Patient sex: F
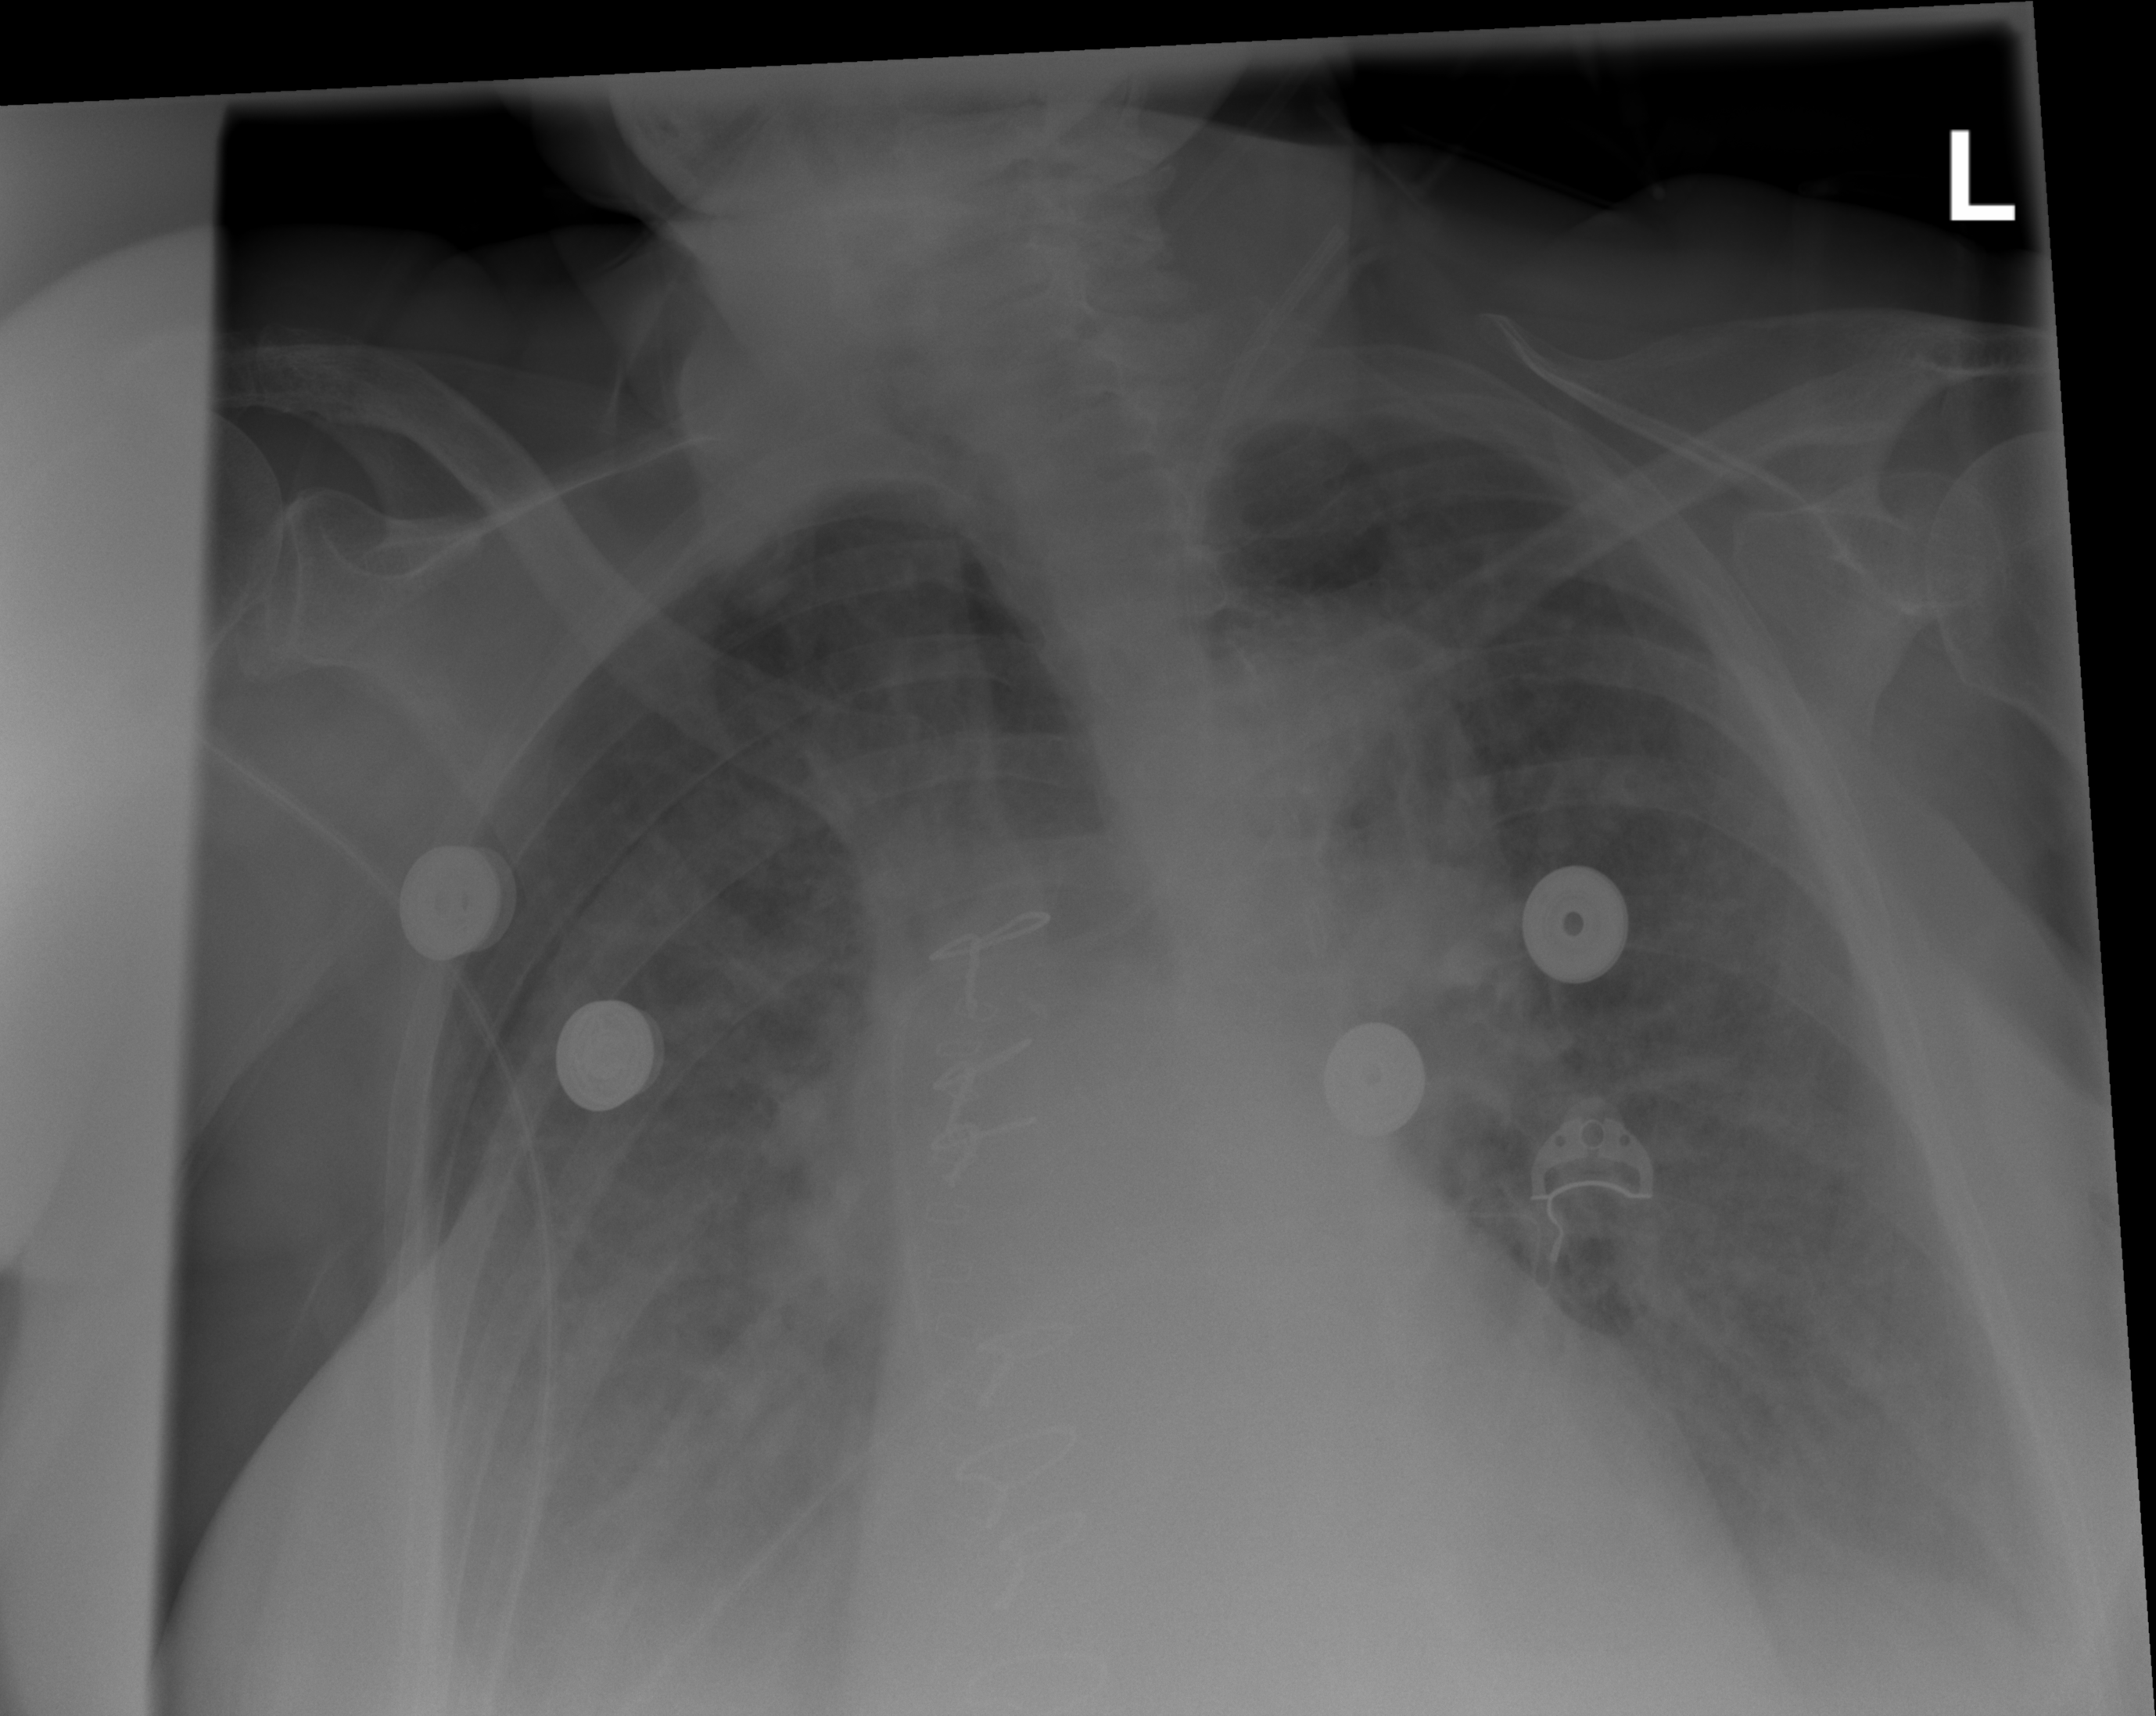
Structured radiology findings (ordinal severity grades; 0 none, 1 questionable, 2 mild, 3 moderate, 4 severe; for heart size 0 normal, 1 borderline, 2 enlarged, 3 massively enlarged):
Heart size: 2
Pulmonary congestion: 2
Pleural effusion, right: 2
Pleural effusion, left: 2
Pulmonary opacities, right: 2
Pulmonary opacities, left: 2
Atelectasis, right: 2
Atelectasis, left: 2